RGB frame:
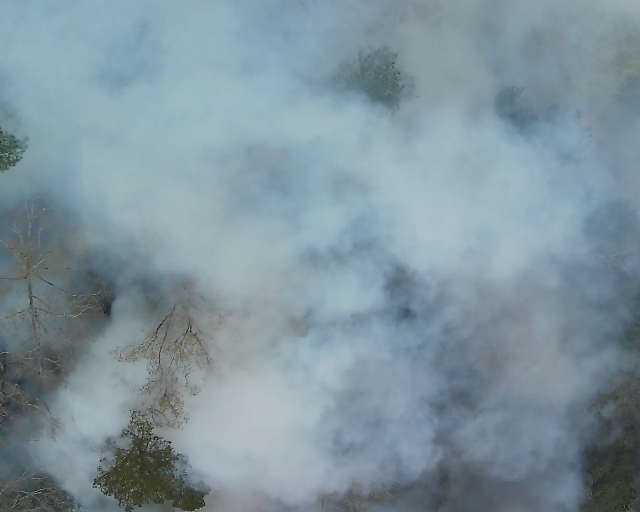
Thermal frame:
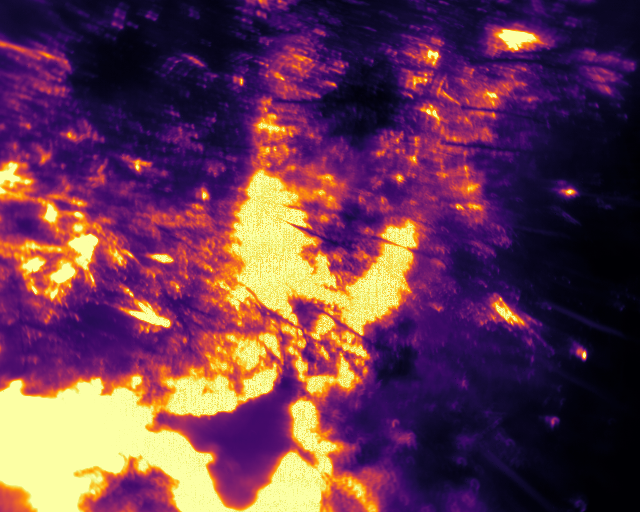
Captured: 2026-02-26 03:11:15
Pixels at or above 80 °C: 137977 (fraction of frame: 0.4211)